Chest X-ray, PA view. Patient: 40 years old, sex F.
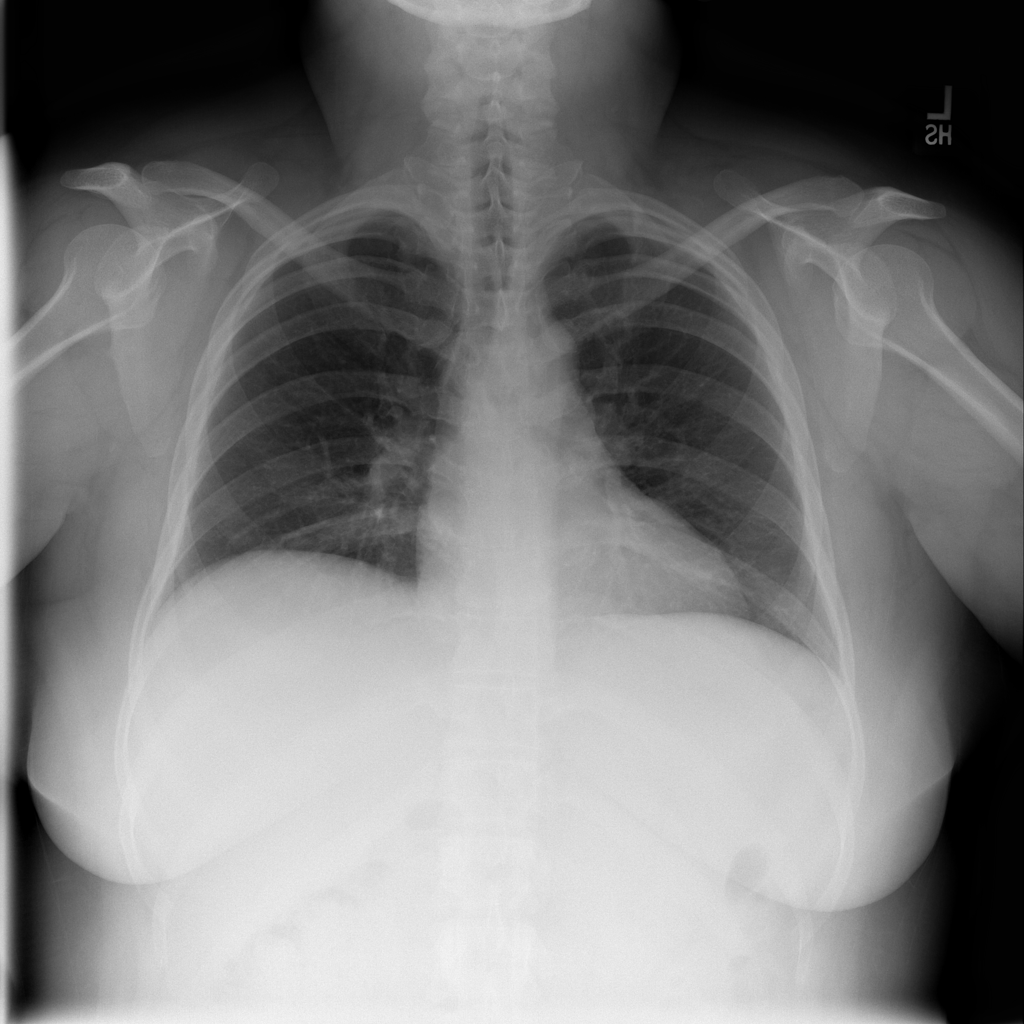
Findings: No Finding